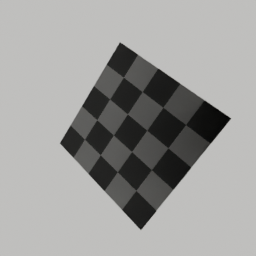
Label: decoration